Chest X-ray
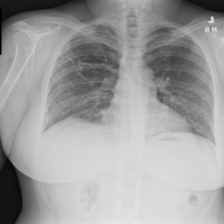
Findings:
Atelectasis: negative
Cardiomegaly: negative
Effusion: negative
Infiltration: negative
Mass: negative
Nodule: negative
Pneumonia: negative
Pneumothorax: negative
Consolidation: negative
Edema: negative
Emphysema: negative
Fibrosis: negative
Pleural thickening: negative
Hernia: negative